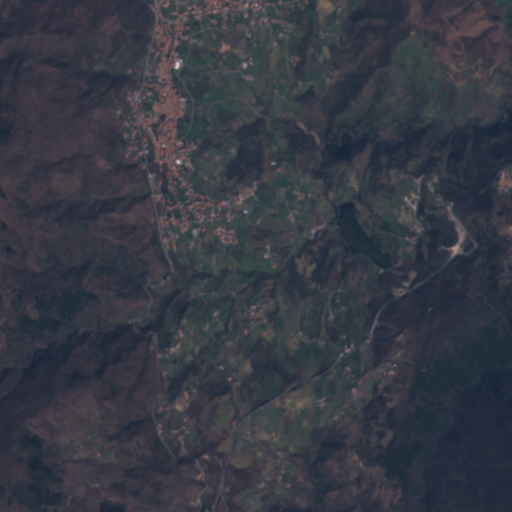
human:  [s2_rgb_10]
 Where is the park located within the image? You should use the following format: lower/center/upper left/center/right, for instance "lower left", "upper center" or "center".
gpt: The park is located in the center of the image.
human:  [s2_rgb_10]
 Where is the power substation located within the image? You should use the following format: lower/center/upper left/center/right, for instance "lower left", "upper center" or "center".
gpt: The power substation is located in the upper center of the image.
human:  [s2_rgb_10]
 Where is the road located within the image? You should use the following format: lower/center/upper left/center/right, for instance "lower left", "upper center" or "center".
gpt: There is no road in the image.